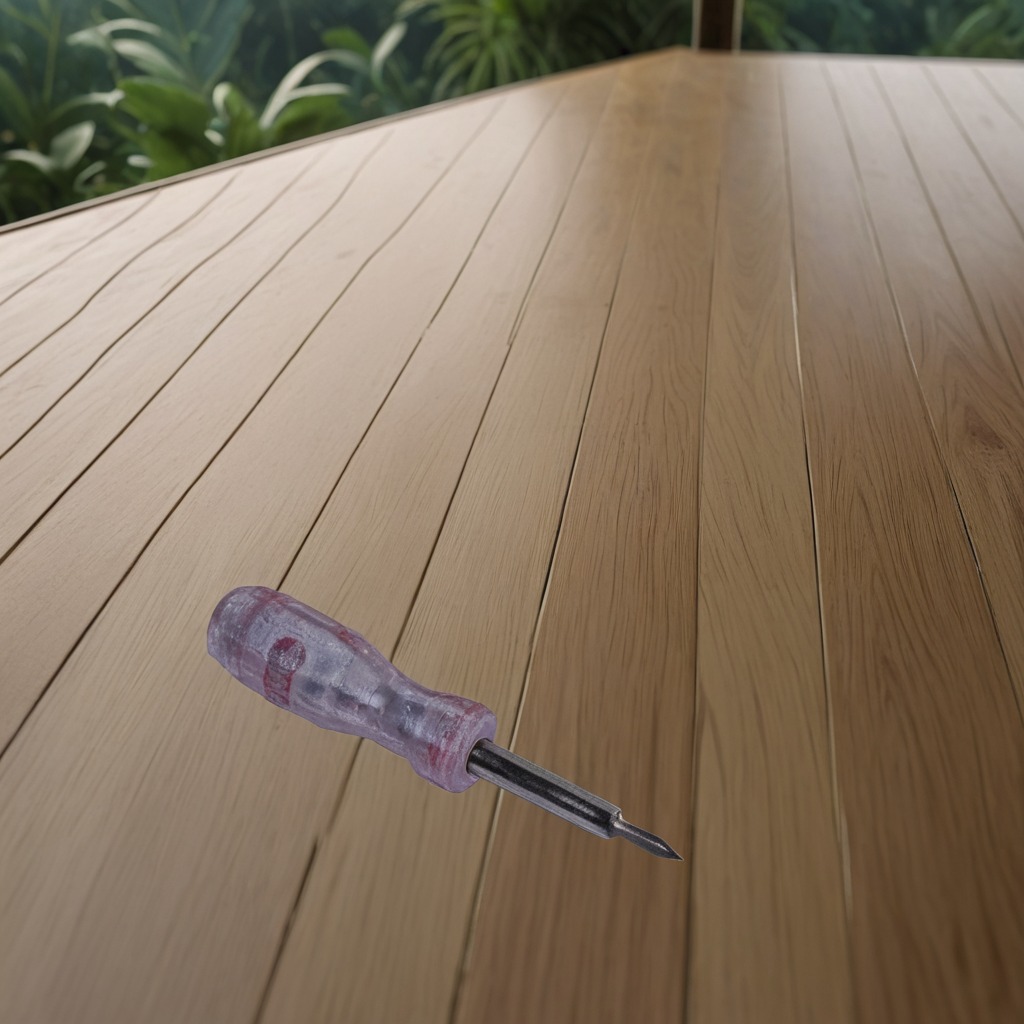
A screwdriver lies on a wooden table inside a jungle field workshop tent.